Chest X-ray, PA view. Patient: 29 years old, sex M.
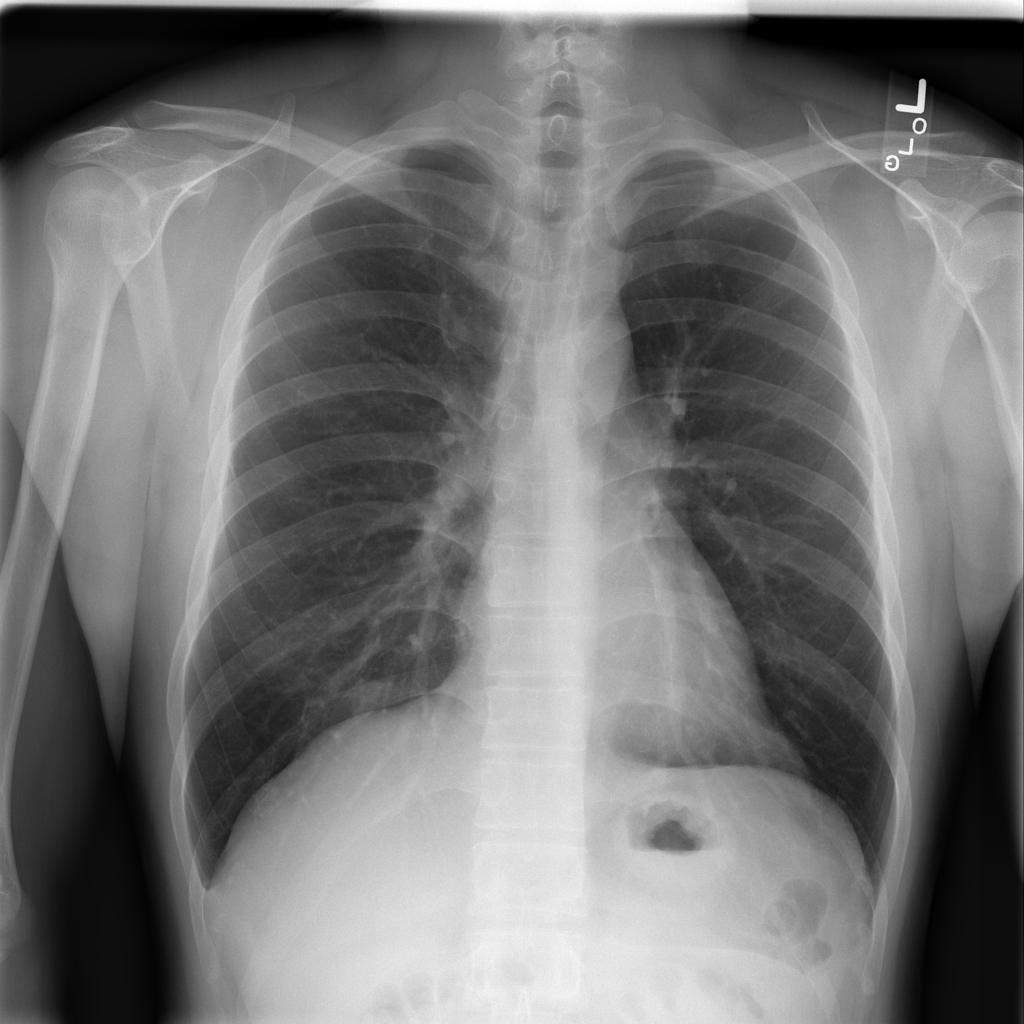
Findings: No Finding